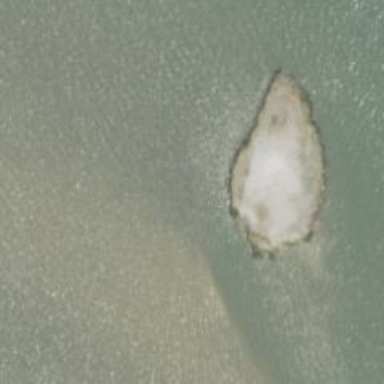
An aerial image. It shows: Islet.